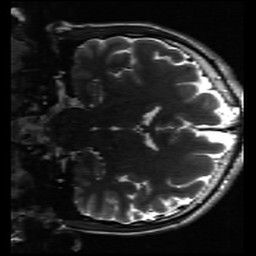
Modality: inplaneT2
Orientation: coronal